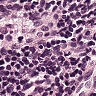
Metastatic tissue present: no